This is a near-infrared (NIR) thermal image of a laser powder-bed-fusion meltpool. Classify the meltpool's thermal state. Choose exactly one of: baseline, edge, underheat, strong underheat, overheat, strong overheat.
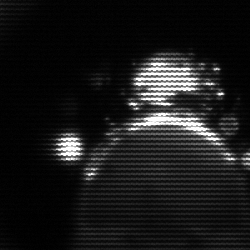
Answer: edge